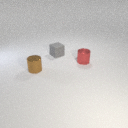
small red metal cylinder to the right of small brown metal cylinder